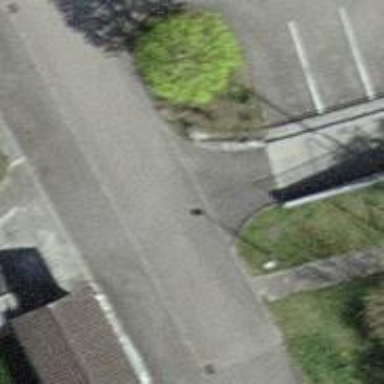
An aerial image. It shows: Residential road.